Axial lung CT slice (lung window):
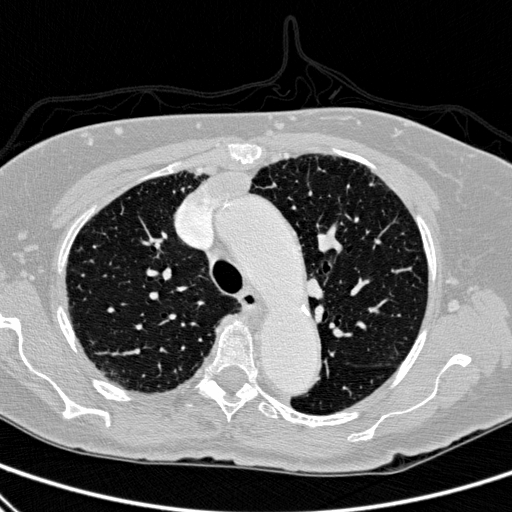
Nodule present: no